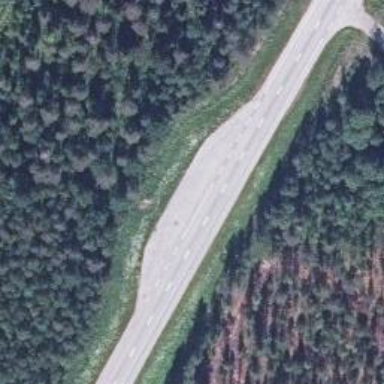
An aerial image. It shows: Rest area along the road.